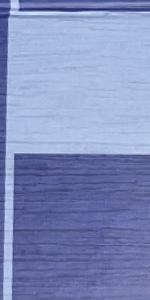
Label: Empty